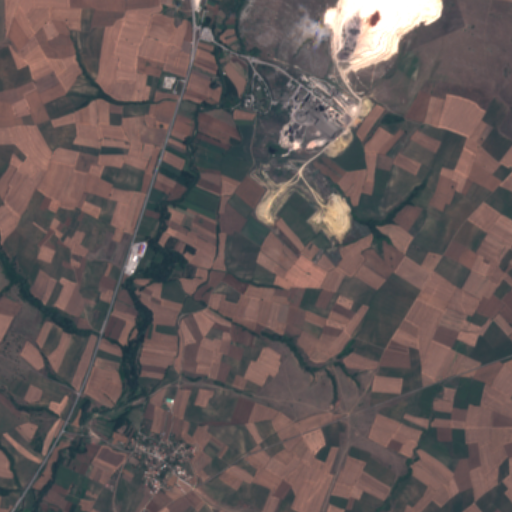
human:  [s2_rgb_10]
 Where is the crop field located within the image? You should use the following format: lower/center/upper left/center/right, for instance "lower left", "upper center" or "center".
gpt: The crop field is located in the upper left of the image.
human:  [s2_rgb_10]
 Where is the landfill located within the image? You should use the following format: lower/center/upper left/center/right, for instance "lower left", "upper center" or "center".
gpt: There is no landfill in the image.